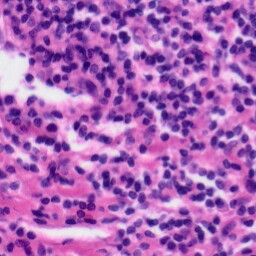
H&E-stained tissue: Tonsil